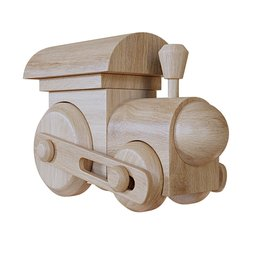
Label: decoration